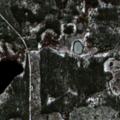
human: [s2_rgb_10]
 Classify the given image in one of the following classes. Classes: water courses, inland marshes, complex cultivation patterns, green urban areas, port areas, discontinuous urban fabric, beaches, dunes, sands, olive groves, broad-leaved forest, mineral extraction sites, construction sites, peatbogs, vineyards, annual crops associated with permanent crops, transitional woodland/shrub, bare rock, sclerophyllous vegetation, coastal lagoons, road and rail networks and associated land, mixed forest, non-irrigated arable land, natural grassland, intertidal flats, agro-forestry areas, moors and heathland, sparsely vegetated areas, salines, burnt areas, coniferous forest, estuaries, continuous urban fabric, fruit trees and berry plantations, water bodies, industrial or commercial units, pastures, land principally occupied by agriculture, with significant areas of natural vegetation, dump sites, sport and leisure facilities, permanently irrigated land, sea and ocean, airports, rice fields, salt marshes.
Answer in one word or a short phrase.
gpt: coniferous forest, transitional woodland/shrub, water bodies